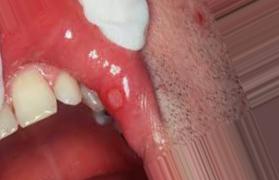
Condition: Mouth Ulcer